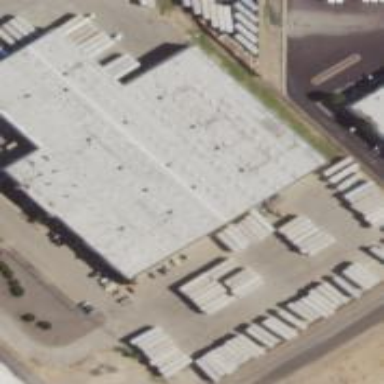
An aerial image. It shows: Warehouse building.